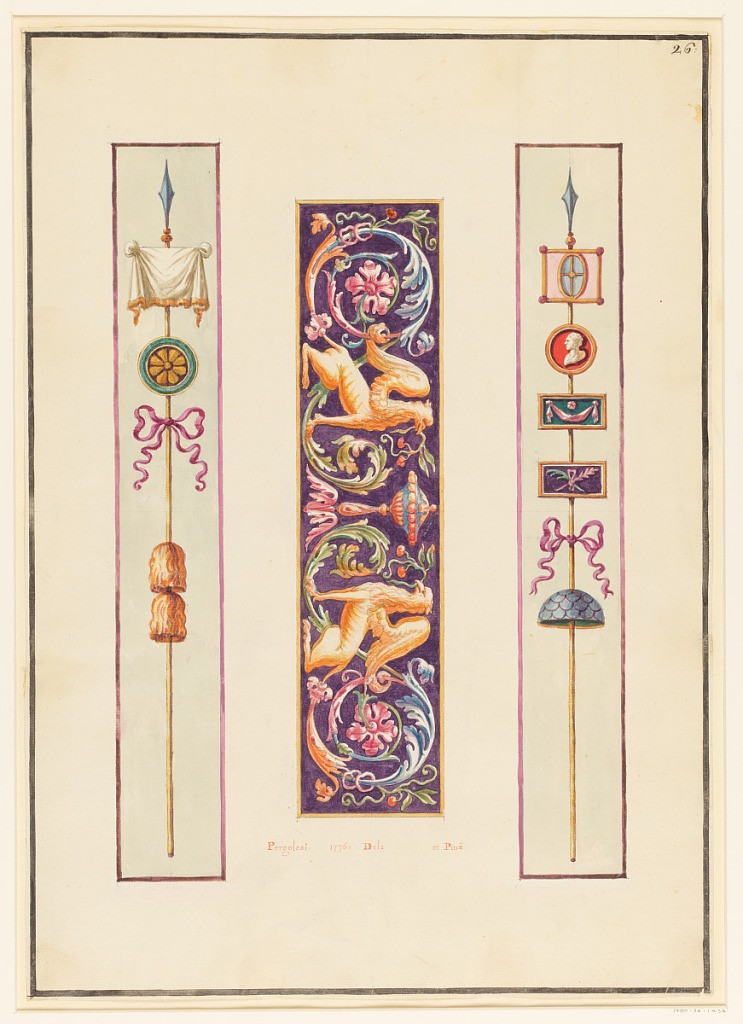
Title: Ornament Design, Roman Standards and Rinceau Panel with Griffons
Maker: Michel Angelo Pergolesi, Italian, active ca. 1760–1801
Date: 1776
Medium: Pen and ink, brush and watercolor over graphite on laid paper
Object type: Drawing
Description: At center is a band or panel of ornament with a deep purple background featuring two golden winged griffons with ancanthus arabesque tails of blue, pink, and green, enclosing pink rosettes. Green branches with berries spring from the acanthus vines. At the center of this panel is a beaded closed